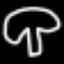
Label: mushroom